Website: macys
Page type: billing-address
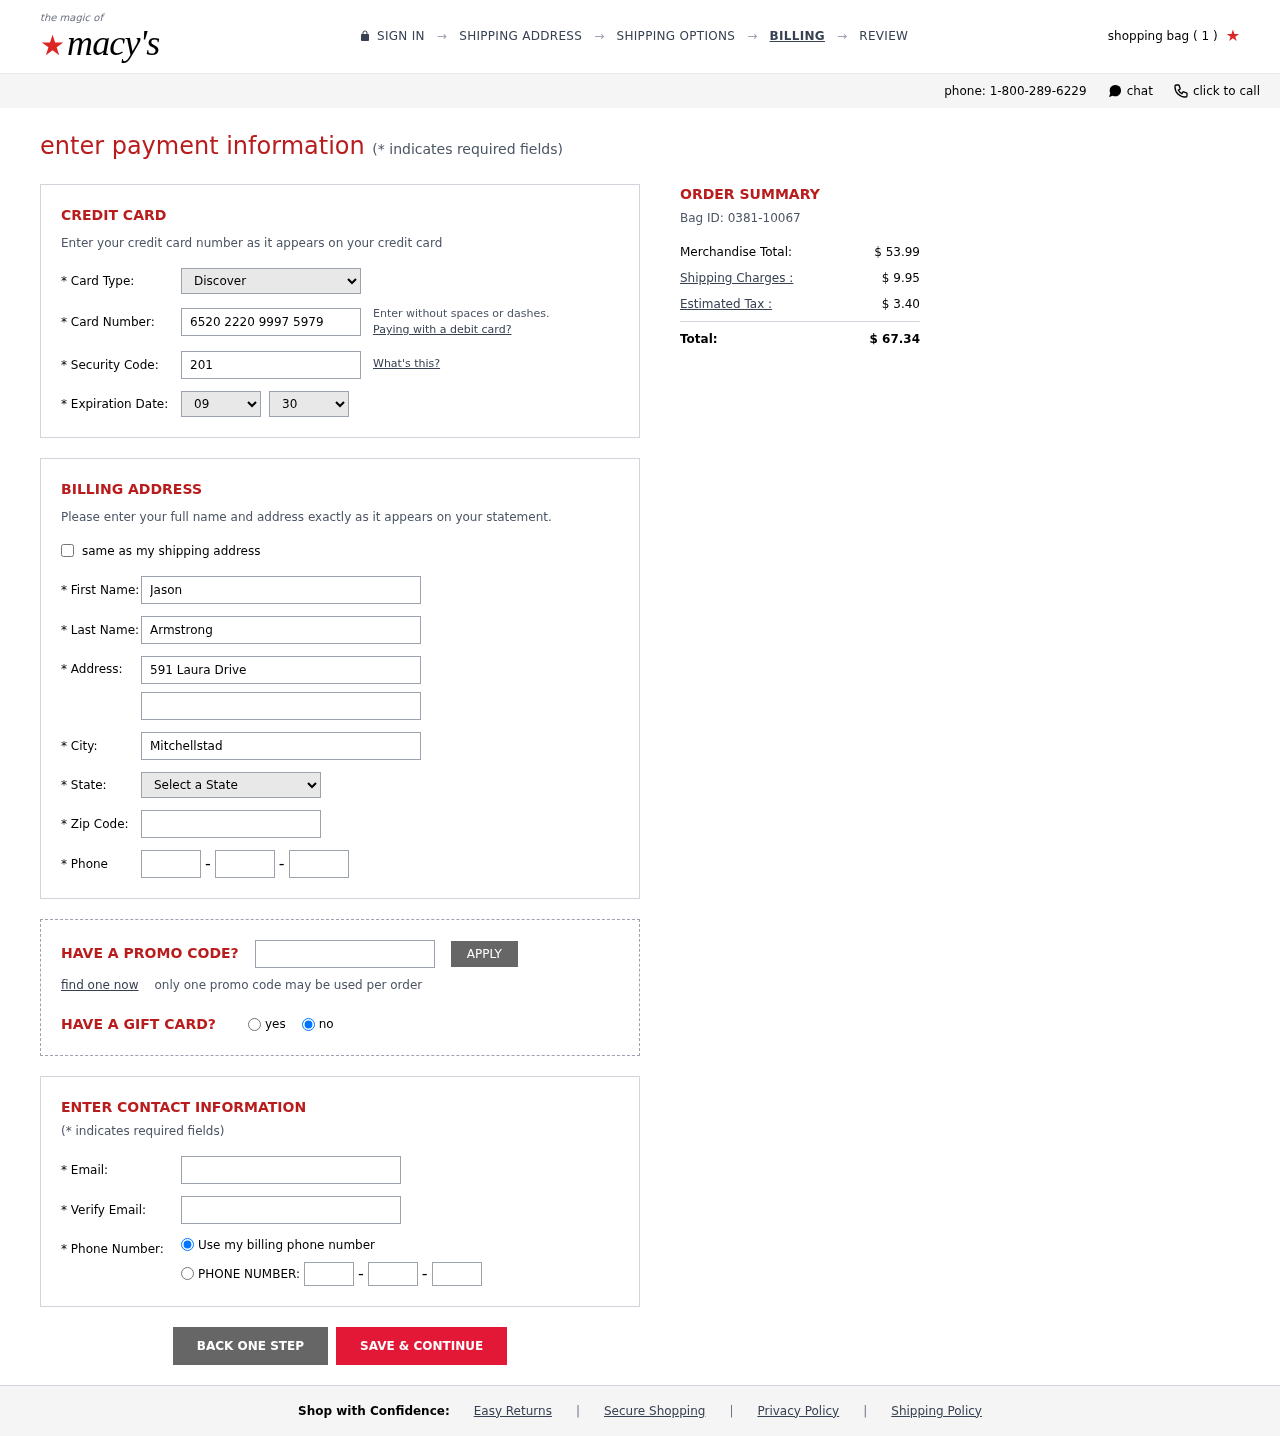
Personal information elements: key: PII_CARD_CVV
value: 201
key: PII_CARD_EXPIRY_MONTH
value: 09
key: PII_CARD_EXPIRY_YEAR
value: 30
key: PII_CARD_NUMBER
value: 6520 2220 9997 5979
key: PII_CARD_TYPE
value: Discover
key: PII_CITY
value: Mitchellstad
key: PII_EMAIL
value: jasonarmstrong@hotmail.com
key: PII_FIRSTNAME
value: Jason
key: PII_LASTNAME
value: Armstrong
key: PII_PHONE_AREA
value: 595
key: PII_PHONE_PREFIX
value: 530
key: PII_PHONE_SUFFIX
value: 0111
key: PII_POSTCODE
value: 84295
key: PII_STATE_ABBR
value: PR
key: PII_STREET
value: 591 Laura Drive
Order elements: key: ORDER_NUM_ITEMS
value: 1
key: ORDER_ID
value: Bag ID: 0381-10067
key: ORDER_SUBTOTAL
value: $ 53.99
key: ORDER_SHIPPING_COST
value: $ 9.95
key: ORDER_TAX
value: $ 3.40
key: ORDER_TOTAL
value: $ 67.34